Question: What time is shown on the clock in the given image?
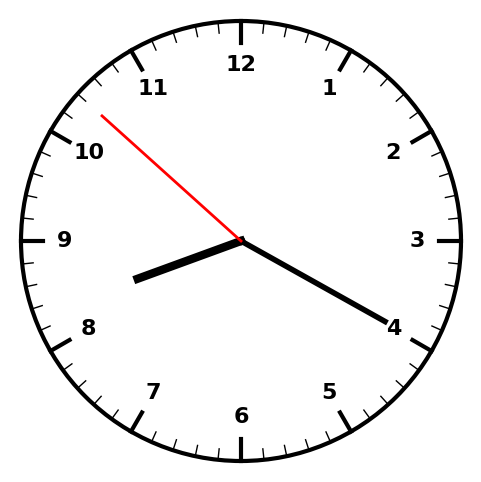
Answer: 08:19:52